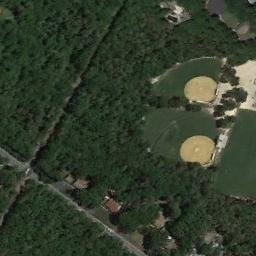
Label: baseball_diamond